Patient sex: M
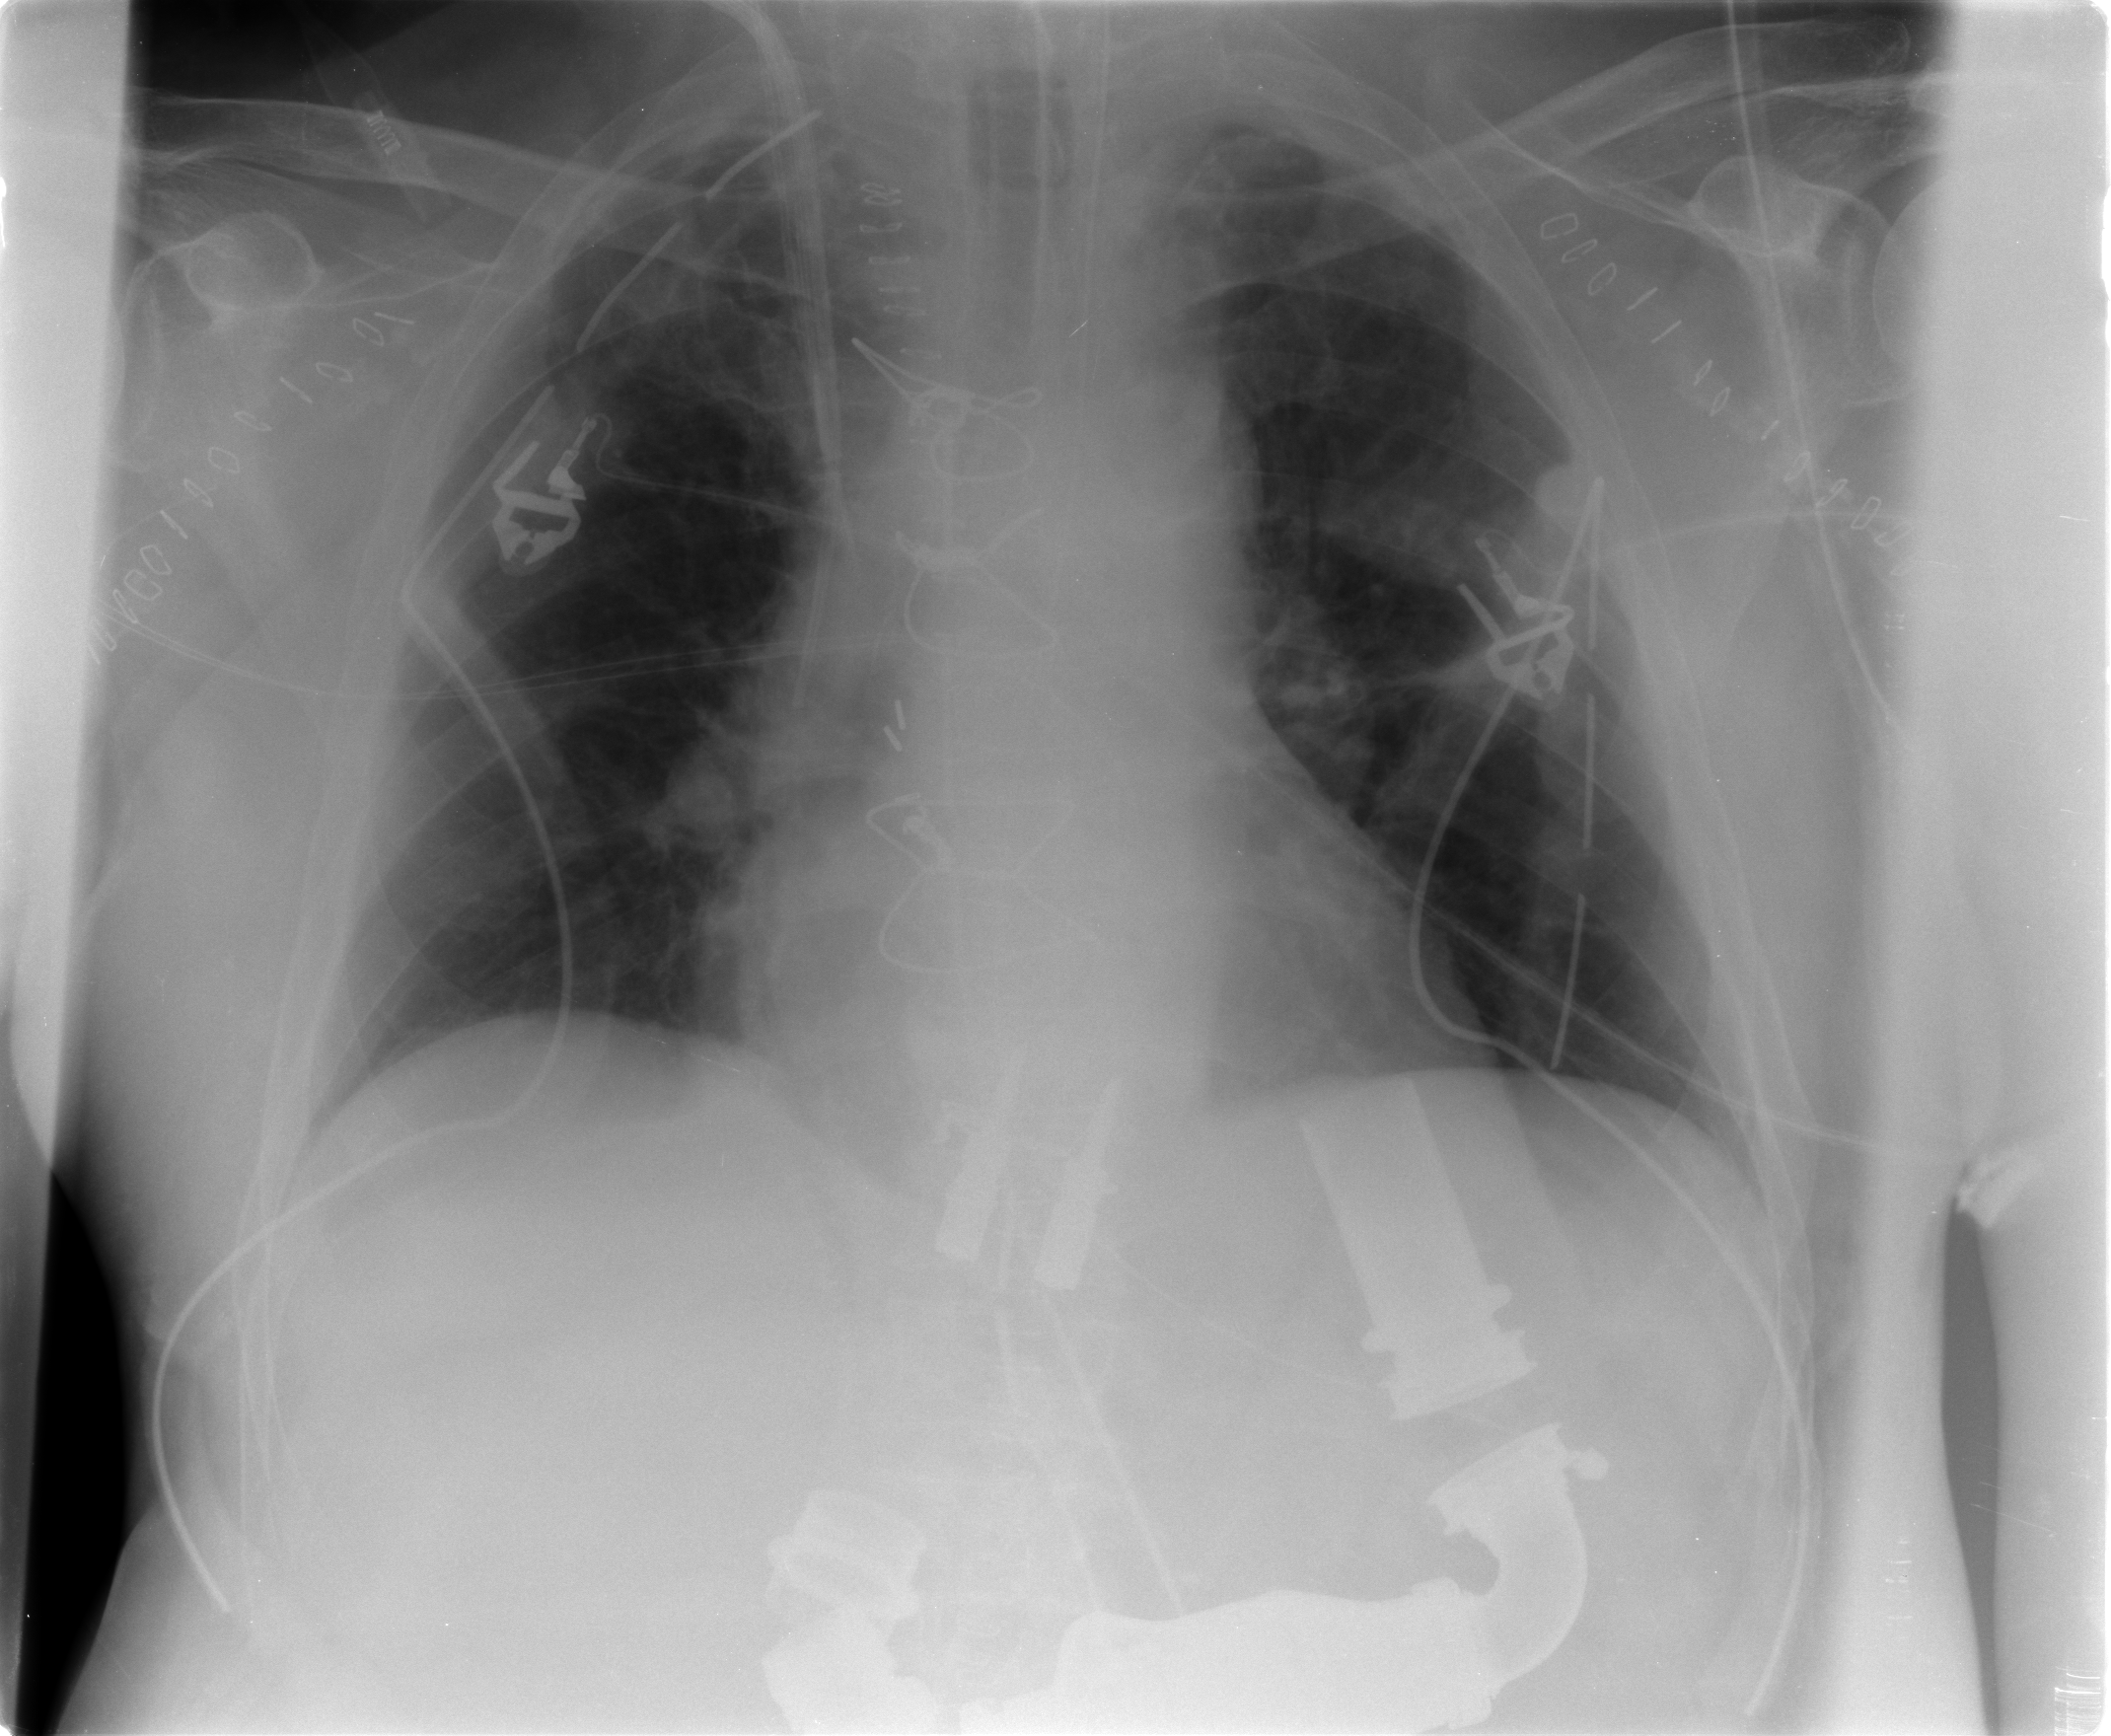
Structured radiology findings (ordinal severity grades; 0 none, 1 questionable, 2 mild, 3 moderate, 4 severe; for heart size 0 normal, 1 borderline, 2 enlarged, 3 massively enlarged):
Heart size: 0
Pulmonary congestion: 1
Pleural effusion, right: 0
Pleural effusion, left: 0
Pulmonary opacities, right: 0
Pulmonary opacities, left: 0
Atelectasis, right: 0
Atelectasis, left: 0